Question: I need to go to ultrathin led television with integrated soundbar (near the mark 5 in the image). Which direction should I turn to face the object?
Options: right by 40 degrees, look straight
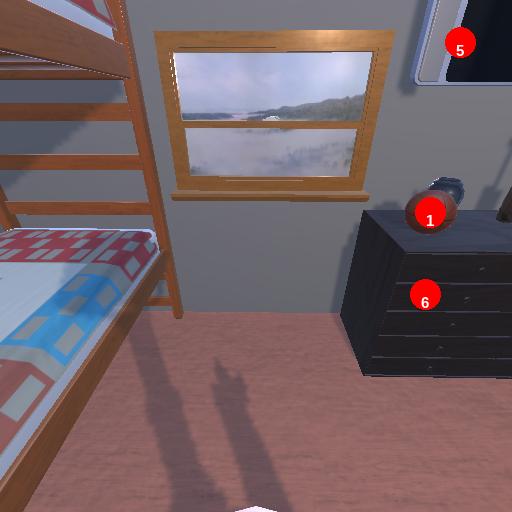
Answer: right by 40 degrees